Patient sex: M
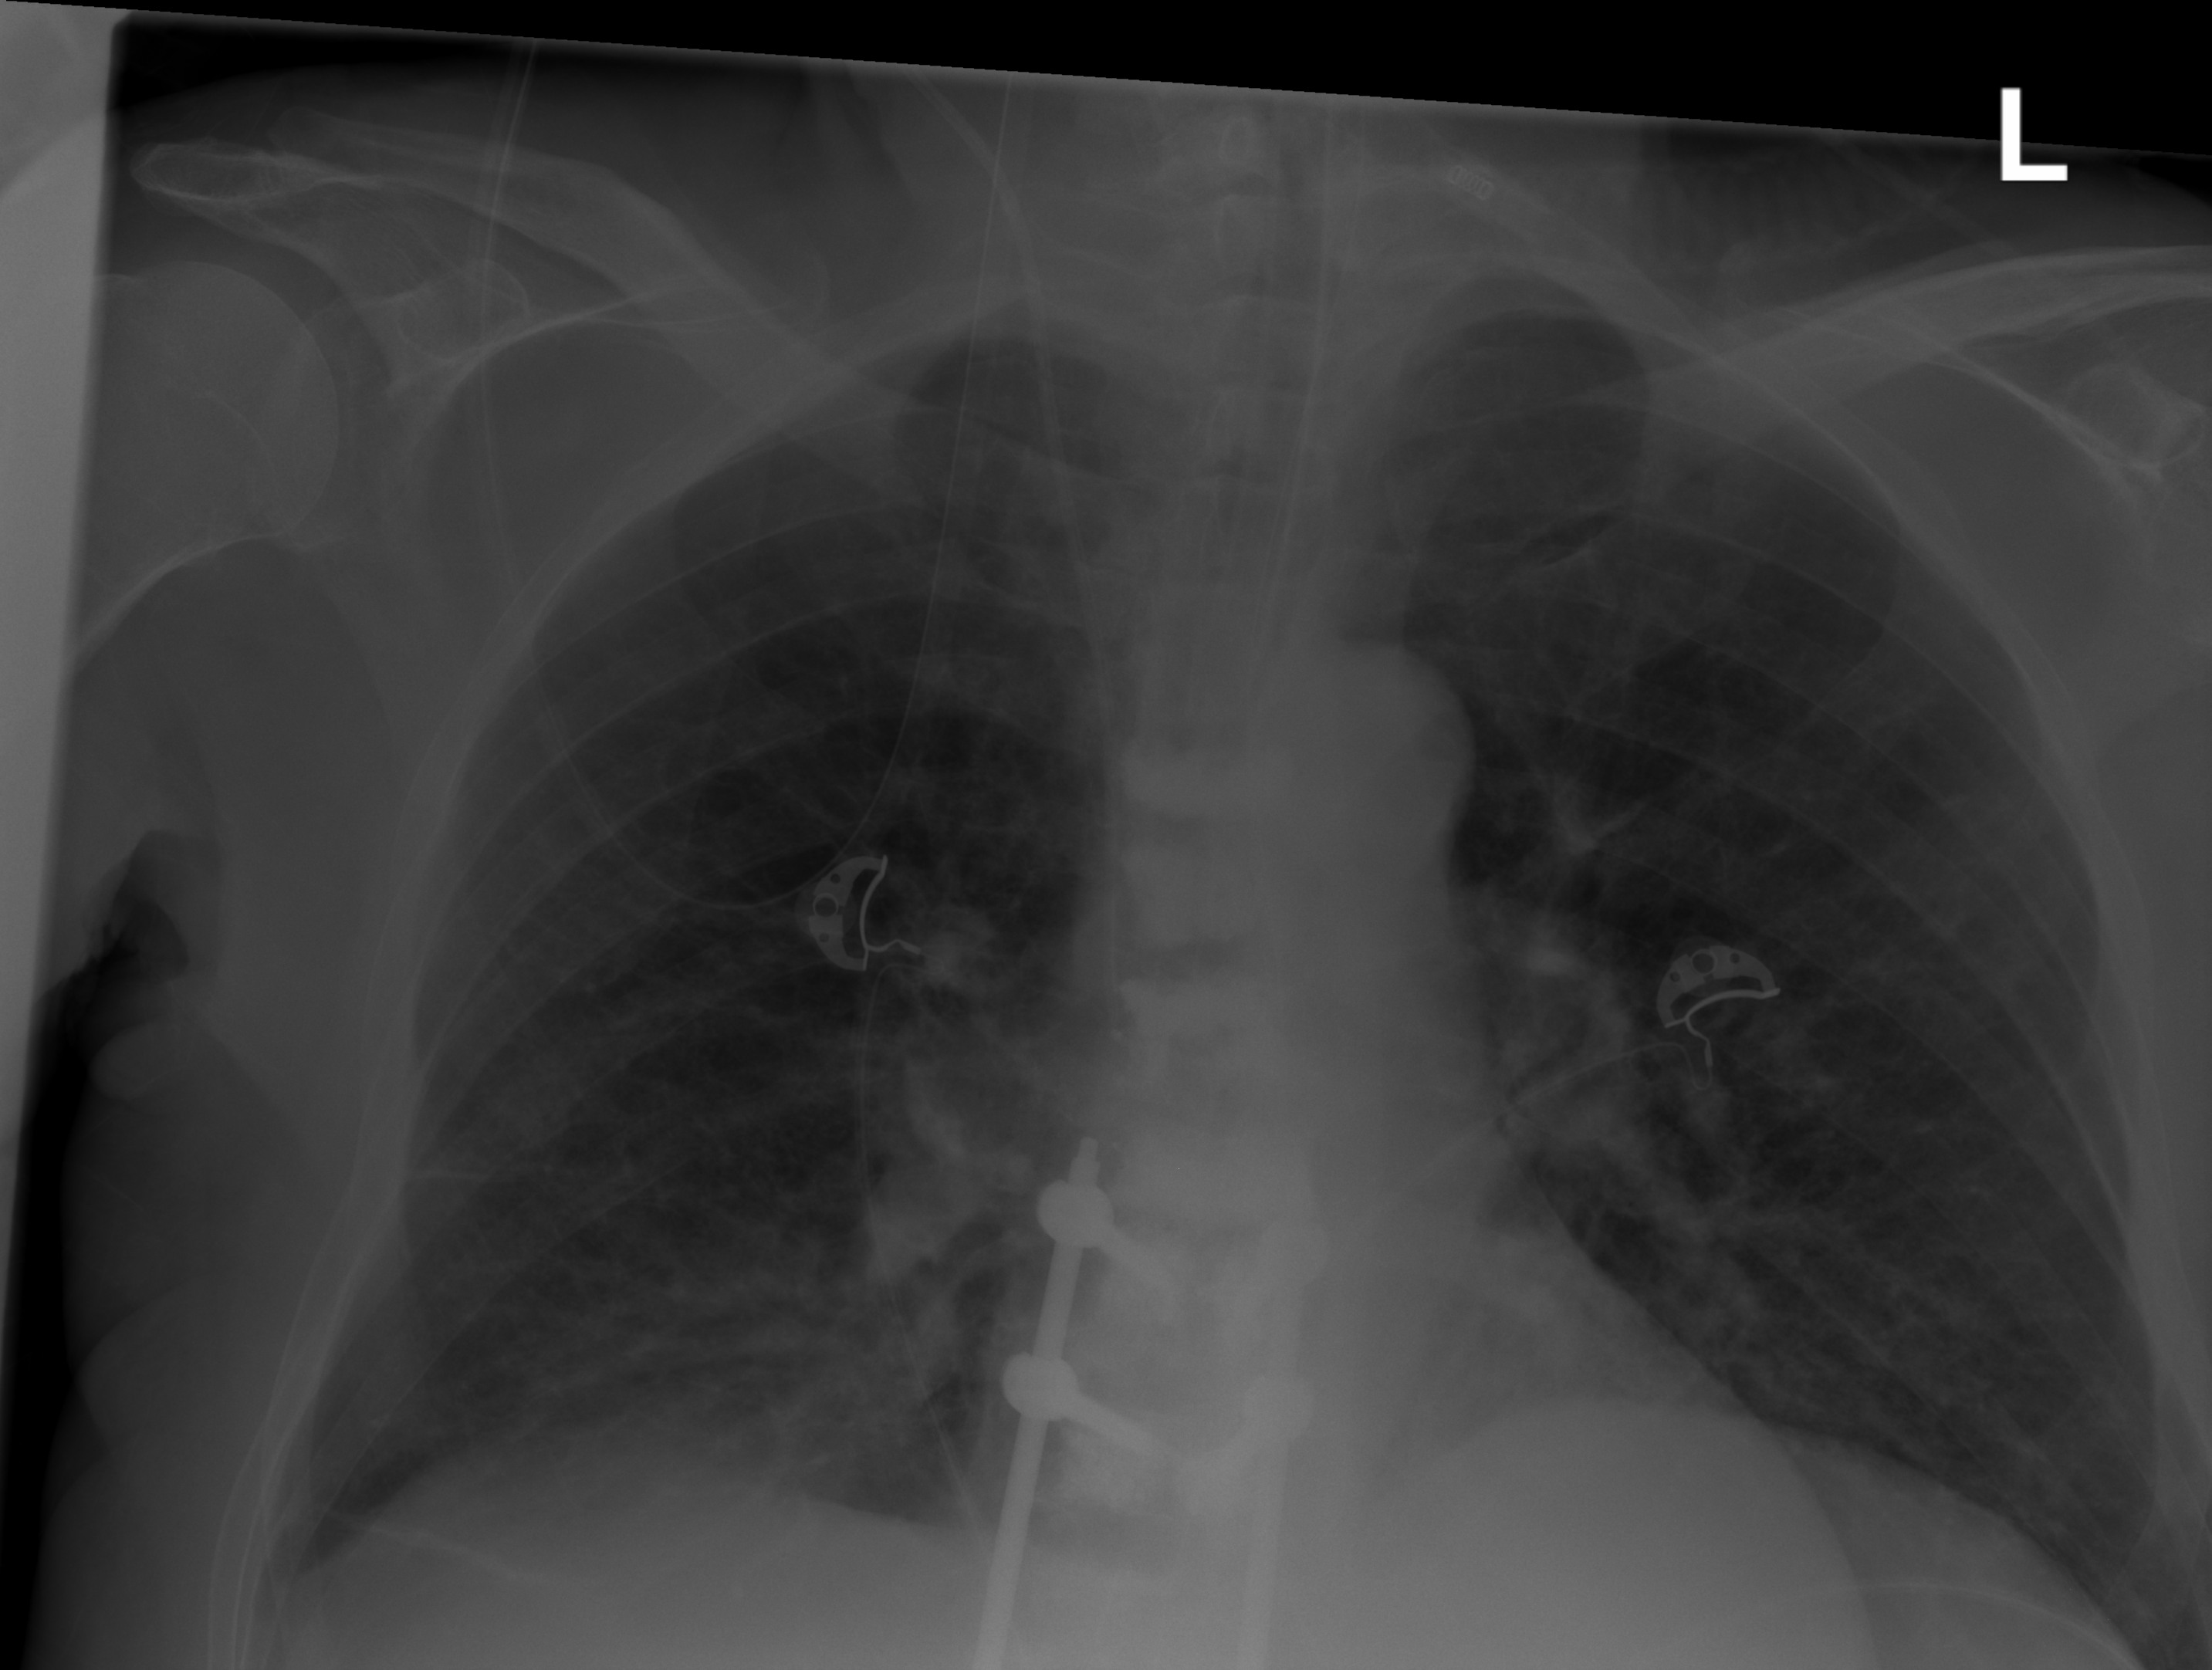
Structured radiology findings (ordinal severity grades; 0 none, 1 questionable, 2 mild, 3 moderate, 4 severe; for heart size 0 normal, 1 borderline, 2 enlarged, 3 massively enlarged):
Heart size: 0
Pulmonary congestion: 0
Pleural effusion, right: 0
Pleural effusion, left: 0
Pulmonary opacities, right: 2
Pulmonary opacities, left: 0
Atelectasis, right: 2
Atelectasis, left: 0